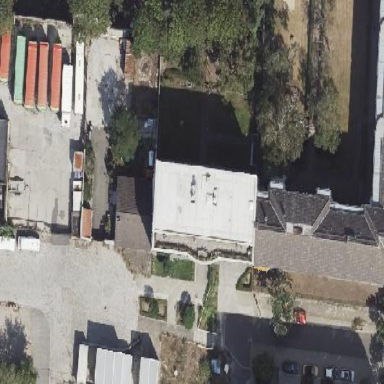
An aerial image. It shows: Office building with flat roof.